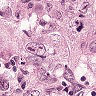
Metastatic tissue present: yes